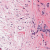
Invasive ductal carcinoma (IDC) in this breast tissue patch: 1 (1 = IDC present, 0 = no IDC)